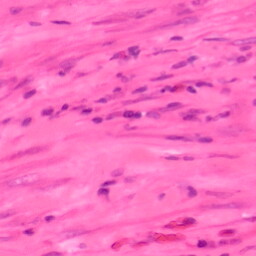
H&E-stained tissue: Colon